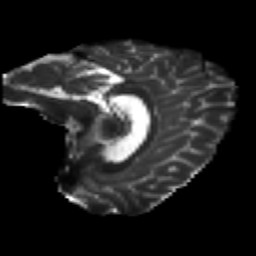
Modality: T2w
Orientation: sagittal
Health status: healthy
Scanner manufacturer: philips
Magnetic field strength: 3 T
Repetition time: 9.75 s
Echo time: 0.092 s